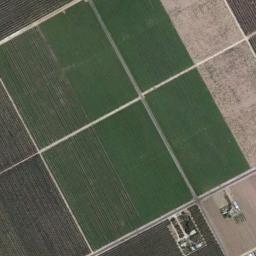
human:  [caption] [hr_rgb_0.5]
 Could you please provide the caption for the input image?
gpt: More than ten neatly arranged green, Khaki and brown mixed rectangular farm fields .

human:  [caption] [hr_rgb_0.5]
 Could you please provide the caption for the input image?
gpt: There are many neat rows of rectangular farmlands .

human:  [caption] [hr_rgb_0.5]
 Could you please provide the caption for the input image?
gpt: Several rectangular farmlands of different colors are neatly arranged on the ground and some houses are next to the farmlands .

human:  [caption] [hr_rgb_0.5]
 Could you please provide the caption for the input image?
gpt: There are some green and bare rectangular farmland .

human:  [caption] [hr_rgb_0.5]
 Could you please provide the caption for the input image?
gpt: There are some green rectangular farmlands and brown ones .